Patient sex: F
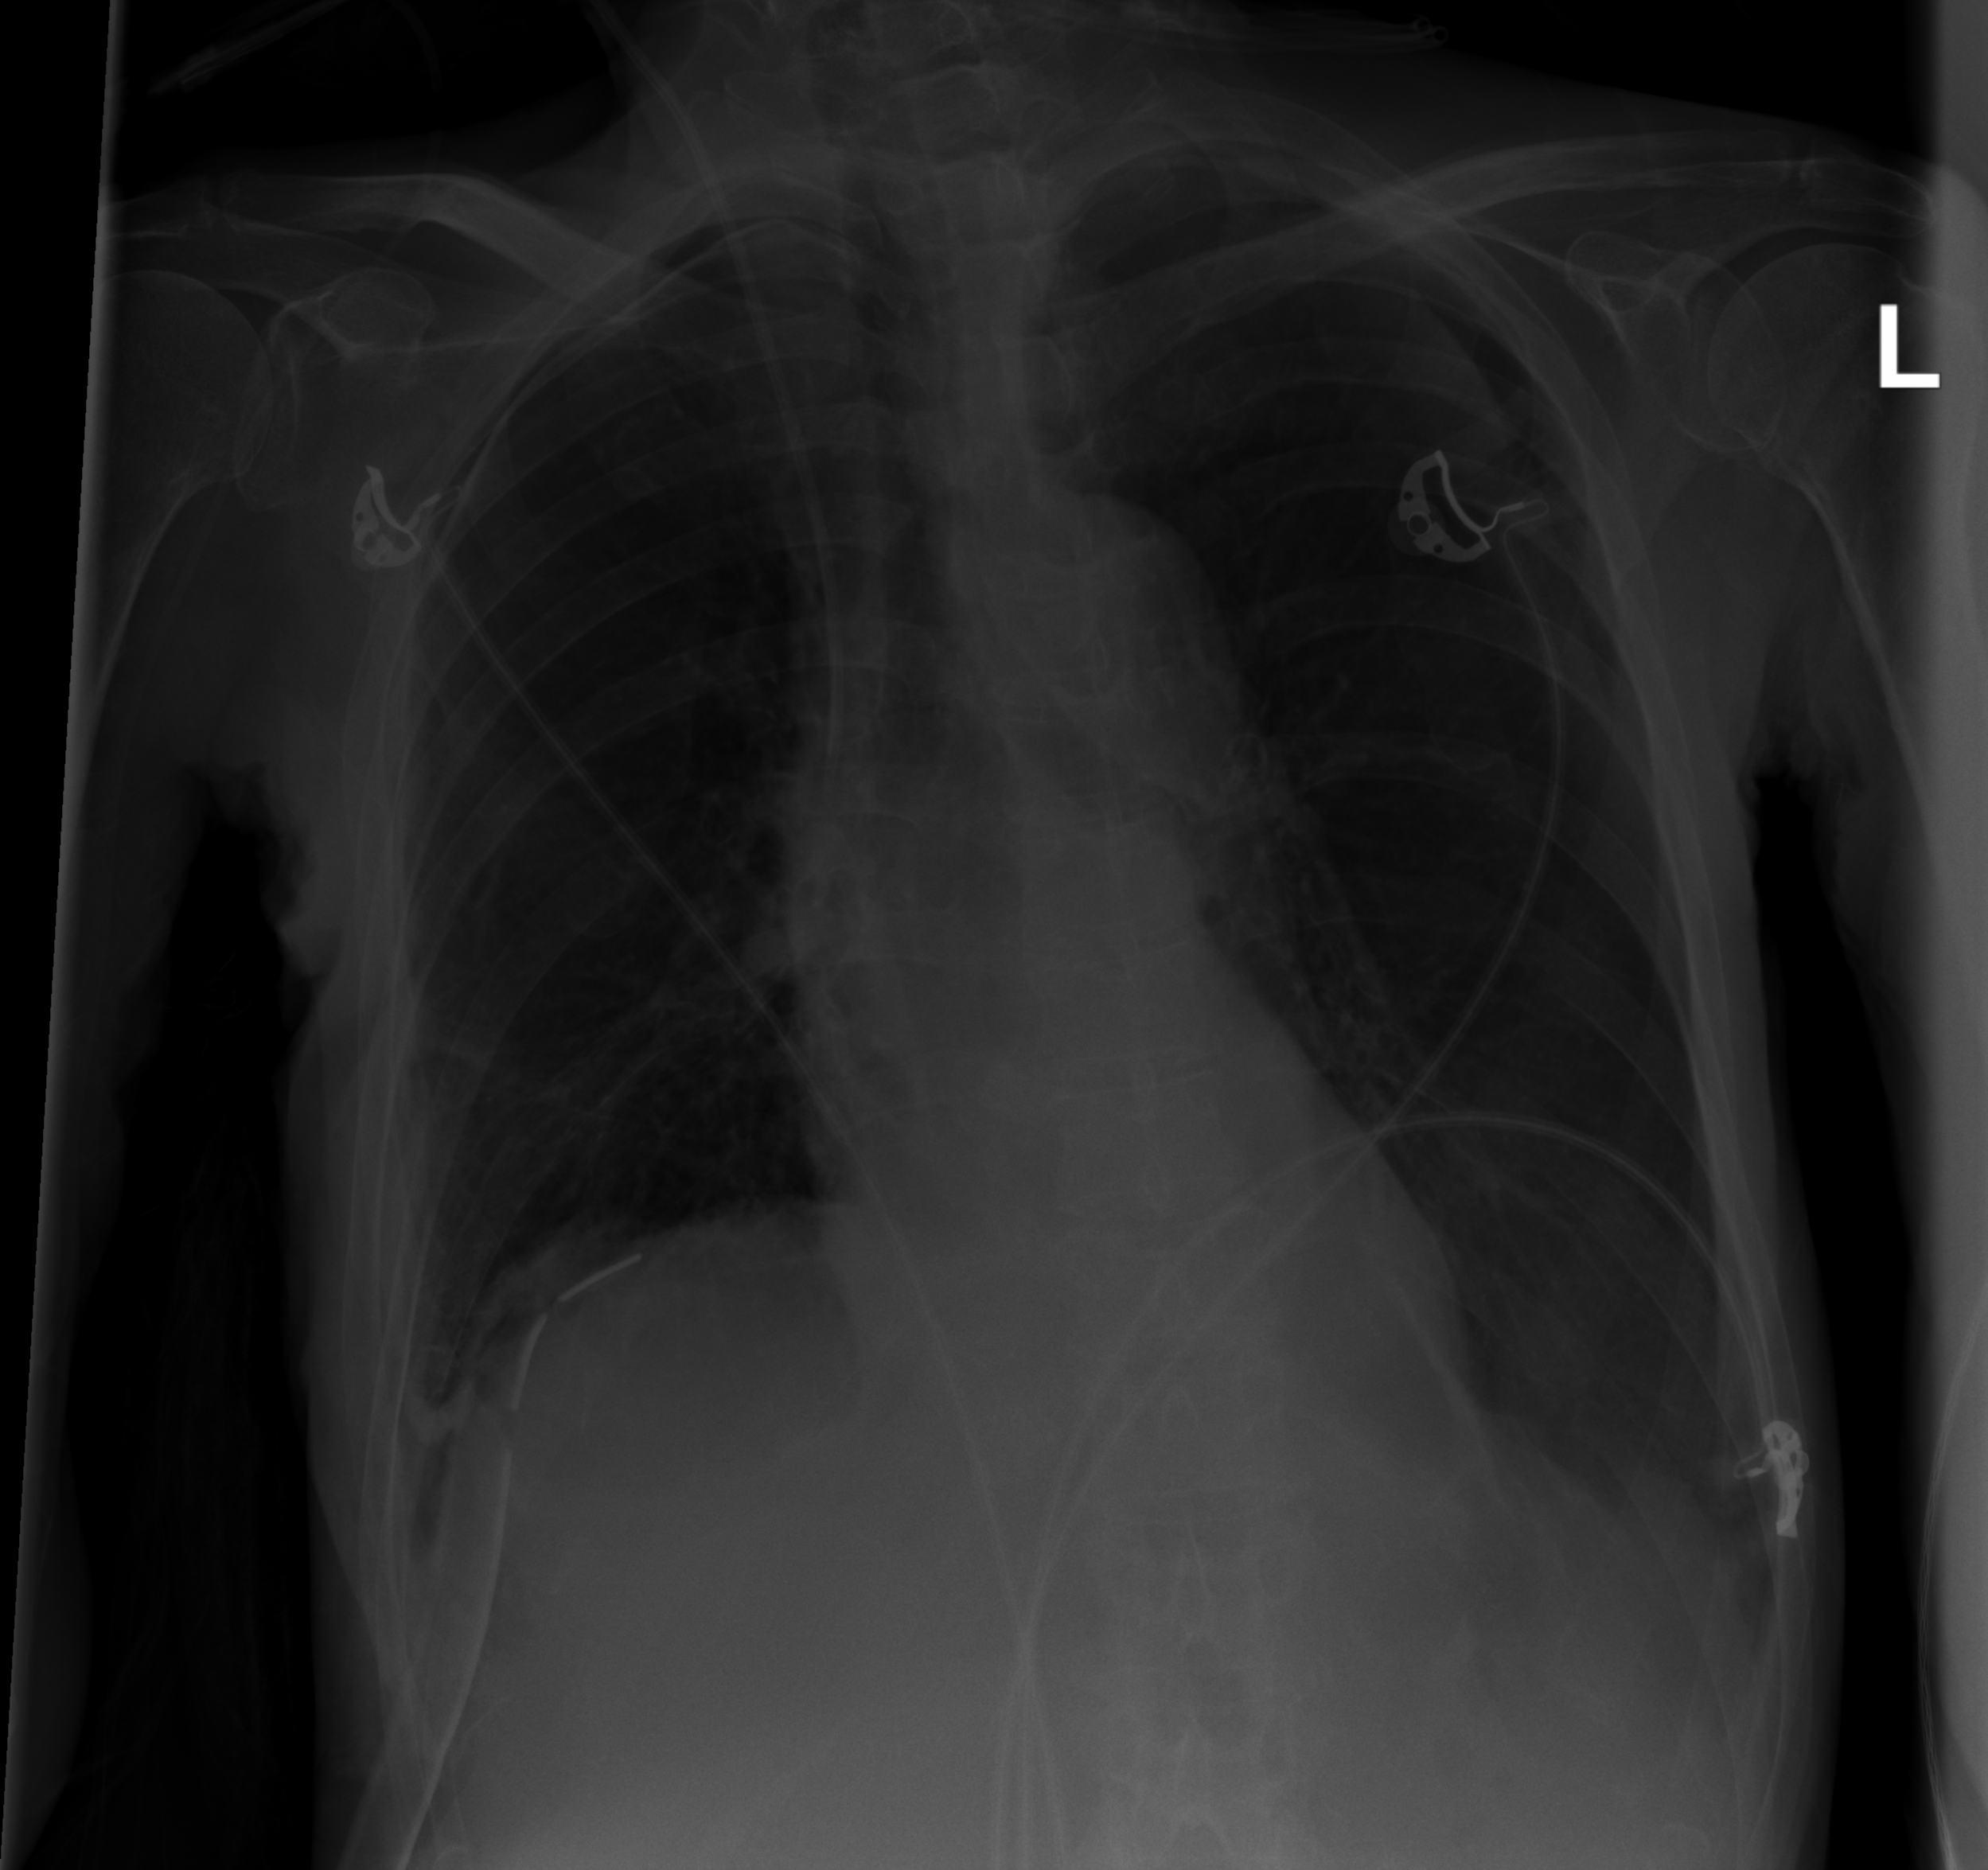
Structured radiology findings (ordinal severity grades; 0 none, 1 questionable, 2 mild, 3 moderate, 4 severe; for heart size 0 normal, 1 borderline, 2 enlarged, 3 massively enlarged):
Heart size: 0
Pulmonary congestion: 0
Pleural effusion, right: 1
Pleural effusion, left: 0
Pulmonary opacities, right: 0
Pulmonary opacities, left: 0
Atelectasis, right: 2
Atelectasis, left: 0